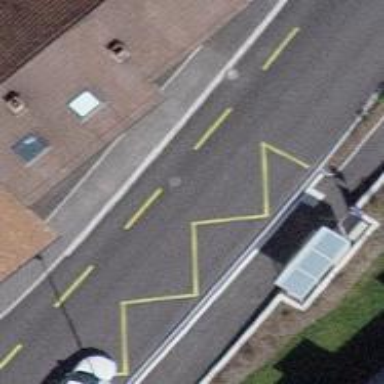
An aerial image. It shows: Public transport stop position.